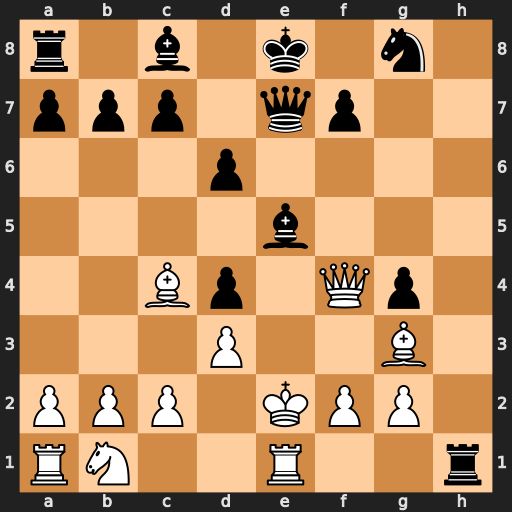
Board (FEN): r1b1k1n1/ppp1qp2/3p4/4b3/2Bp1Qp1/3P2B1/PPP1KPP1/RN2R2r
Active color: w
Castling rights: q
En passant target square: -
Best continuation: Qxf7+ Qxf7 Bxf7+ Kxf7 Rxh1